Question: I want to make cuts on the div like in the picture below. I have made the basic layout but I am not able to figure as to how to make those cuts.

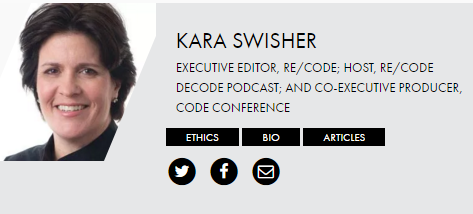
Answer: you should use
'''
border-corner-shape:bevel;
border-radius: 0% 0% 50% 0%;
'''
but it still doesnt work on browsers.this technic is for the future.
now what should we do for this moment.one approach is here:
<URL>
'''
div {
height: 250px;
width: 200px;
background: url(address of your image);
position: relative;
}
div:after {
content: '';
position: absolute;
top: 28%; right: 0;
border-left: 70px solid transparent;
border-bottom:180px solid white;
height: 0;
}
'''